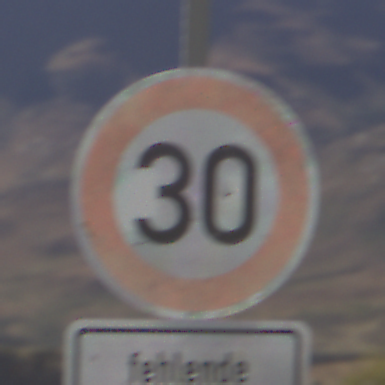
Verkehrszeichen: Geschwindigkeit30
Zusatzzeichen unten: HinweiseAufGefahrenDurchVerbaleAngabe7
Umgebung: Outdoor, Nature
Tageszeit: MorningAfternoon
Wetter: Clear
Licht: Natural
Jahreszeit: NotSpecified
Kontrast: HighContrast